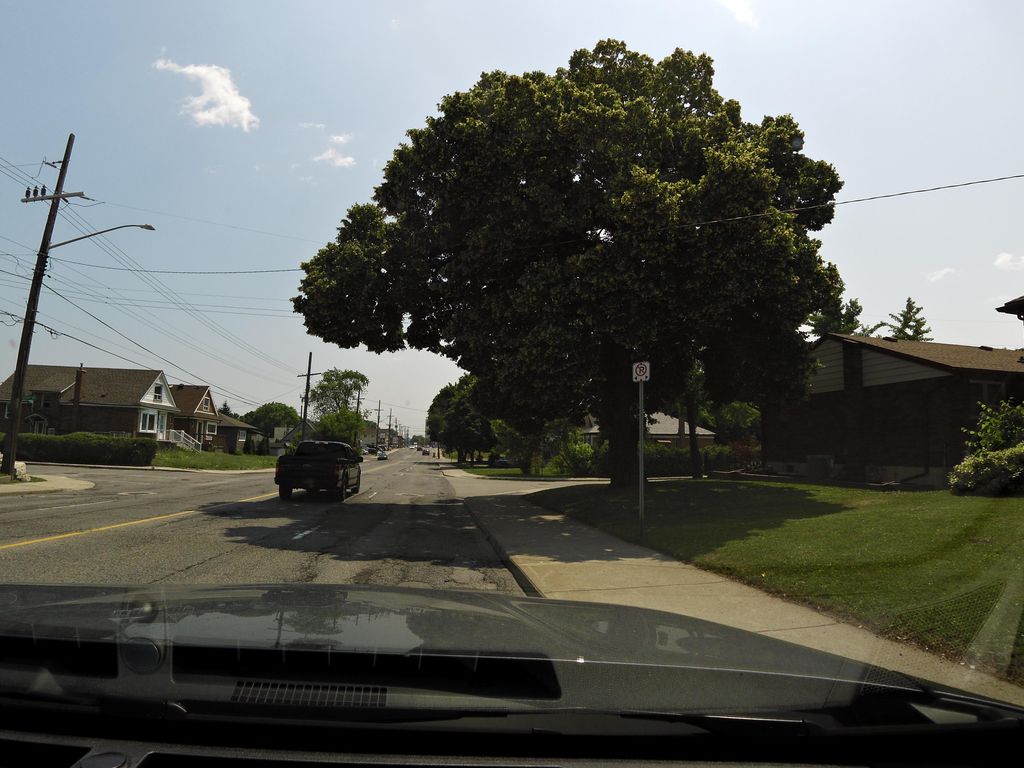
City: hamilton